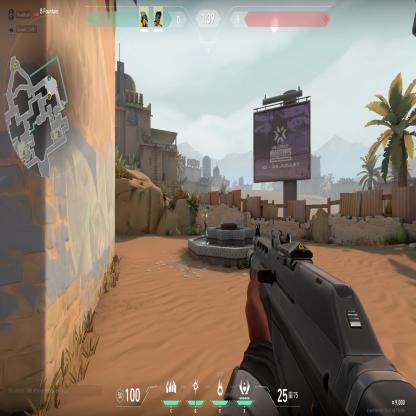
Label: teammate